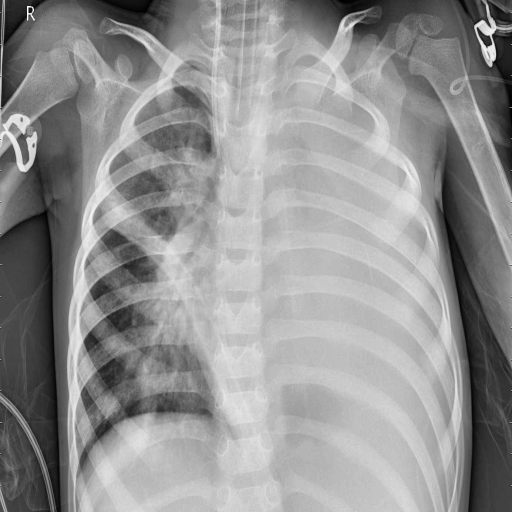
Finding: PNEUMONIA